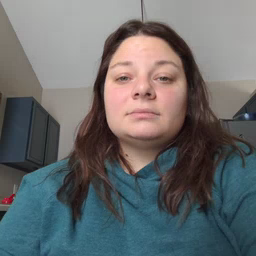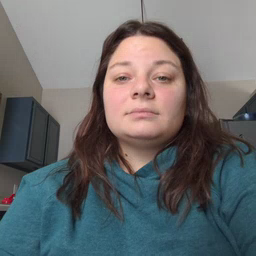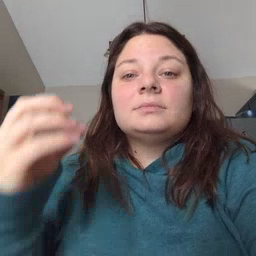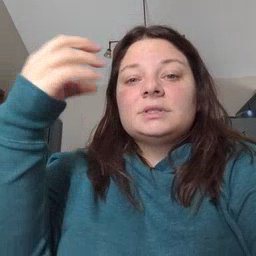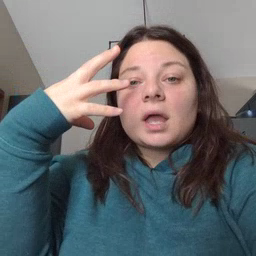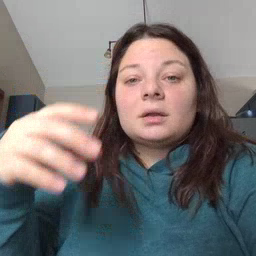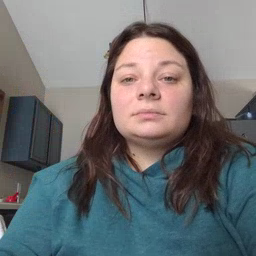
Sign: sun